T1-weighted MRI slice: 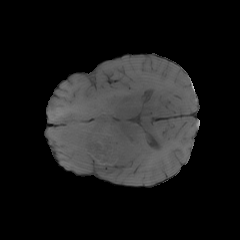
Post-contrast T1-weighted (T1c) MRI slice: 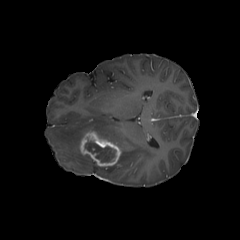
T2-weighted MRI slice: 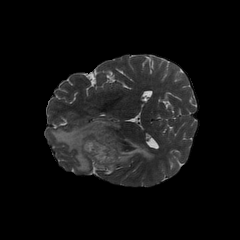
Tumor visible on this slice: yes